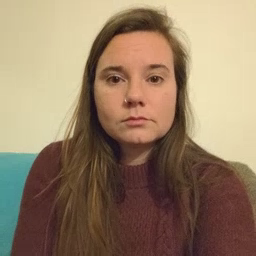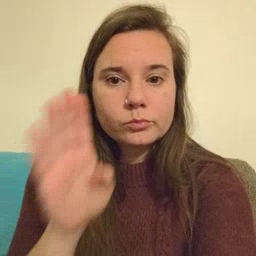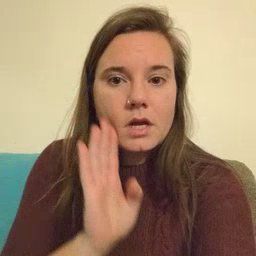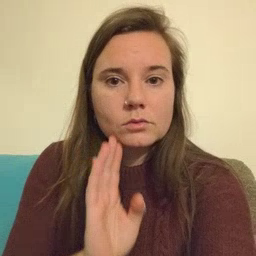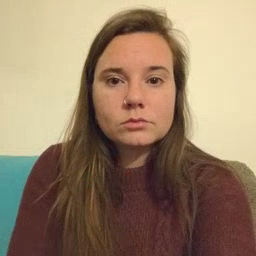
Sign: brown